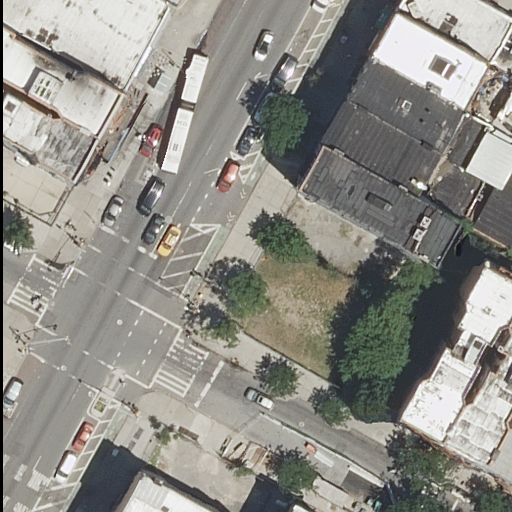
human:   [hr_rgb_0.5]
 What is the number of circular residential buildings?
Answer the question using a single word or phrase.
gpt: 0

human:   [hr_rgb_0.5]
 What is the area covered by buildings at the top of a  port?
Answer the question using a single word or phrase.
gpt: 0m2

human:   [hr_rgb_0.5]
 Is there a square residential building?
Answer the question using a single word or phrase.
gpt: no

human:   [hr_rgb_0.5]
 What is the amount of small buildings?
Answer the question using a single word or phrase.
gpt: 5

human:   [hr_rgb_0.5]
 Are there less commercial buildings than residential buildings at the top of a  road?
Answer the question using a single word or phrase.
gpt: yes

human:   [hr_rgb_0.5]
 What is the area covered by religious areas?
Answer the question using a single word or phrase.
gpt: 0m2

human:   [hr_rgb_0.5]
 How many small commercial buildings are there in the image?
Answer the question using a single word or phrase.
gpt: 0

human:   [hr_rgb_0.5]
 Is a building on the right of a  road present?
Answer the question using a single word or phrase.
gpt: yes

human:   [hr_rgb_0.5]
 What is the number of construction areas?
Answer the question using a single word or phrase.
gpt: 0

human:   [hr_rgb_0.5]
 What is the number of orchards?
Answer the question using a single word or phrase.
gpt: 0

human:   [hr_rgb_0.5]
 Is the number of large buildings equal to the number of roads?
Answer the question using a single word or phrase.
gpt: no

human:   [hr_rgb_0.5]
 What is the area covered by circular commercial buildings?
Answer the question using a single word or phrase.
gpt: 0m2

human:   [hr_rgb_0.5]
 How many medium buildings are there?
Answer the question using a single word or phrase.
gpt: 9

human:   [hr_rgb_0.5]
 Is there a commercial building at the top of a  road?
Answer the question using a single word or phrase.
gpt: no

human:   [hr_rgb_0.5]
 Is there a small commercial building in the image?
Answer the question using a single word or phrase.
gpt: no

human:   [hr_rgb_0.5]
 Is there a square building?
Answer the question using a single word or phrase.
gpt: no

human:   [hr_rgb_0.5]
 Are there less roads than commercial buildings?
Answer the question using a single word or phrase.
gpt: no

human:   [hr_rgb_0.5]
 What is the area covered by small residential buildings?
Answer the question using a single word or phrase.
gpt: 105m2

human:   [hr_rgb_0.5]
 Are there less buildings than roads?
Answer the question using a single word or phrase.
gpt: no

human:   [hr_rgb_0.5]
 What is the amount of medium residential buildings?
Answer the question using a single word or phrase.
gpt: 9

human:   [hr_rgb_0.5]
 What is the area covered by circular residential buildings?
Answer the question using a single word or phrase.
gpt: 0m2

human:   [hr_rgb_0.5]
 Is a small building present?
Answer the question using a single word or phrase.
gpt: yes

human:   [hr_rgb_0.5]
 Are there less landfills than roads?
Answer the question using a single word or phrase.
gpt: yes

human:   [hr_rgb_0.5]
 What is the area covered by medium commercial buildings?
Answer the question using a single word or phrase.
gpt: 0m2

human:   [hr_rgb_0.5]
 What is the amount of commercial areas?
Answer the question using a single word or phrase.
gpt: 0

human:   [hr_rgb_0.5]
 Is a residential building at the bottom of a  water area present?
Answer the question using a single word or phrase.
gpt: no

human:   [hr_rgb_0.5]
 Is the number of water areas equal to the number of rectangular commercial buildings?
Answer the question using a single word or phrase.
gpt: yes

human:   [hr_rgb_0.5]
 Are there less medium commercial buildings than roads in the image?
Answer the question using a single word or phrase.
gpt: yes

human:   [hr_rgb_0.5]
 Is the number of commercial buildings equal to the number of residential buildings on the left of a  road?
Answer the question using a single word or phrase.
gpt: no

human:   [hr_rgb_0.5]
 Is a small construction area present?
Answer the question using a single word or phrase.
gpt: no

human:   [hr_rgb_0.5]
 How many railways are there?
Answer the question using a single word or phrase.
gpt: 0

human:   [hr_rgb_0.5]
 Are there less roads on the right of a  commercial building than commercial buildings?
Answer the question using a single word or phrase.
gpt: no

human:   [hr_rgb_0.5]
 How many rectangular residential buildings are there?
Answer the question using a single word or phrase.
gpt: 9

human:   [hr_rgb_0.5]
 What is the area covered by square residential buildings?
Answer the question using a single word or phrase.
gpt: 0m2

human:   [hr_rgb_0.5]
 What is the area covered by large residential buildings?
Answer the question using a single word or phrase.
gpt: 1257m2

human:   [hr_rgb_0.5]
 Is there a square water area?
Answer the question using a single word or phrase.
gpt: no